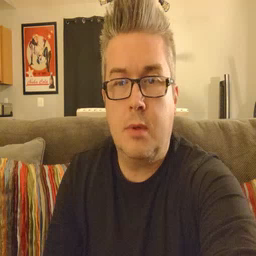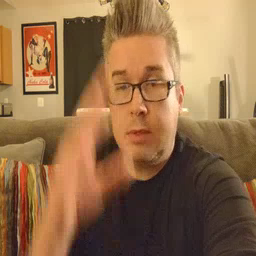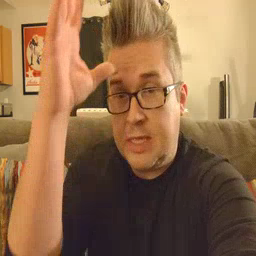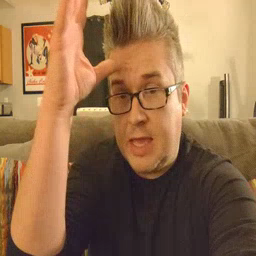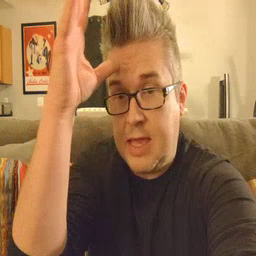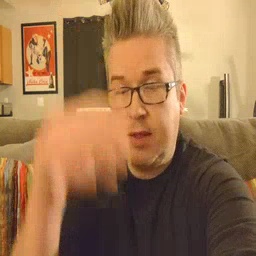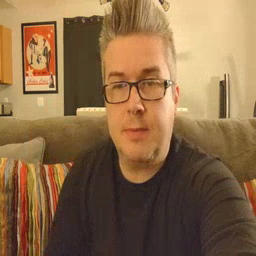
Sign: dad